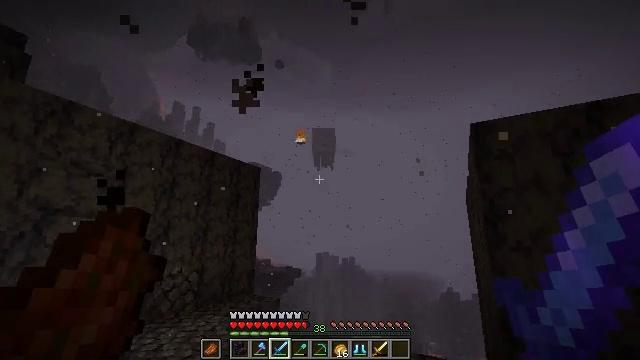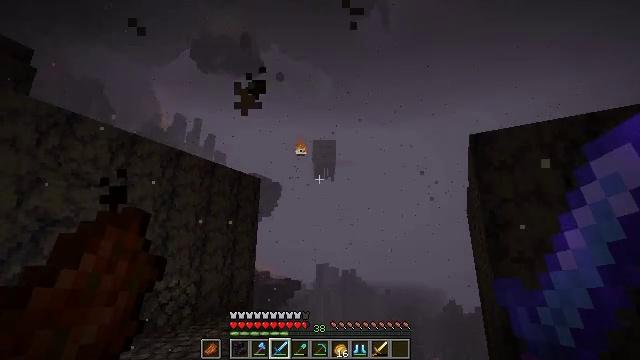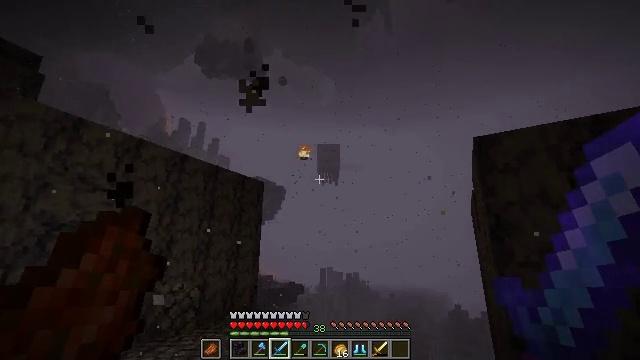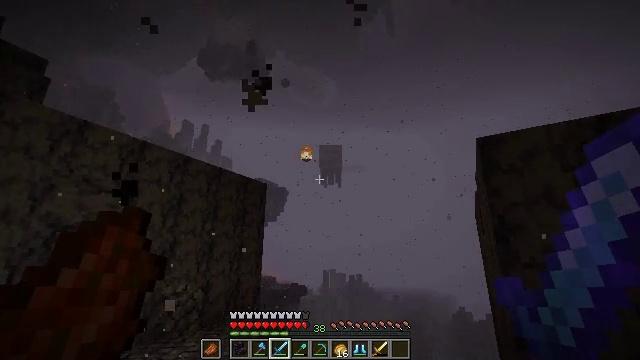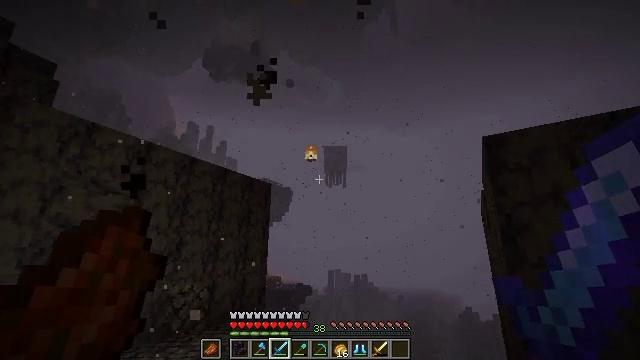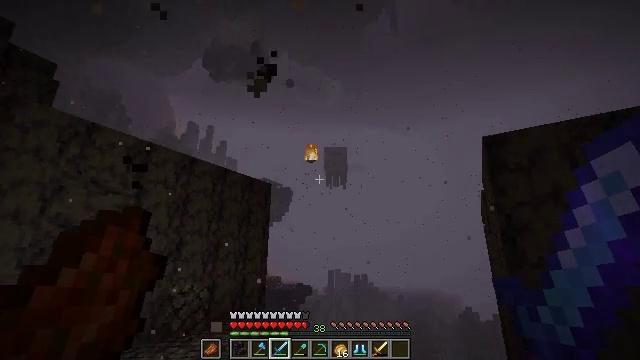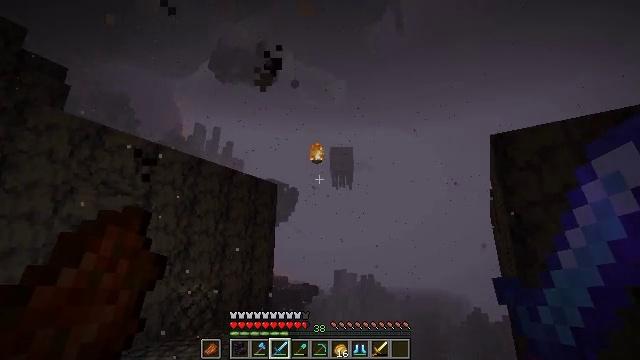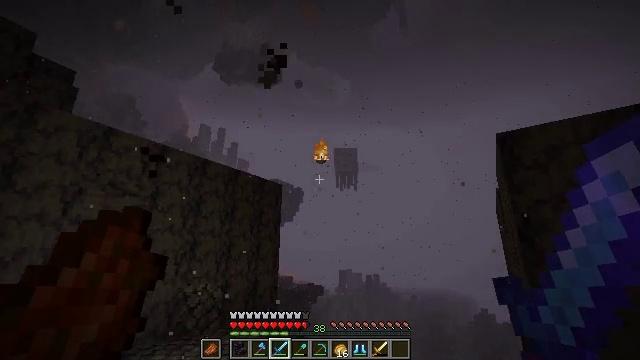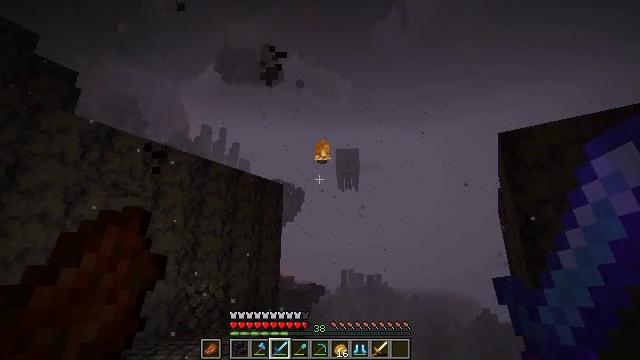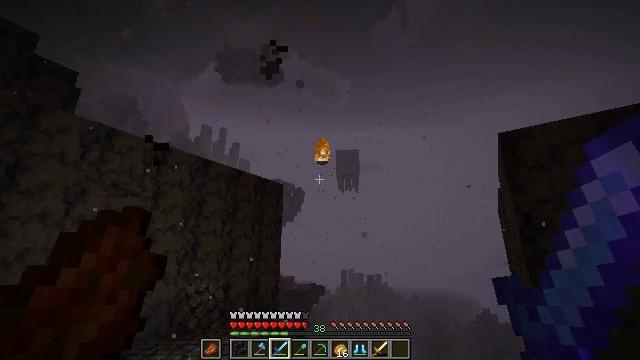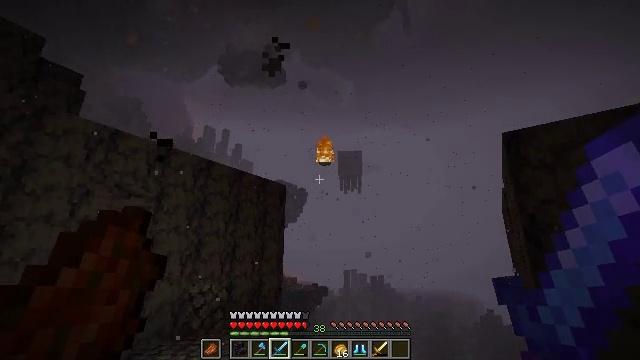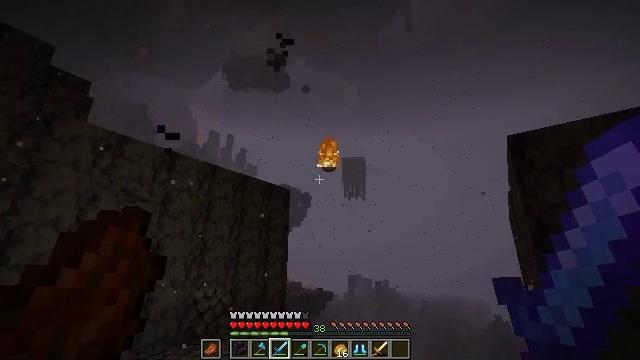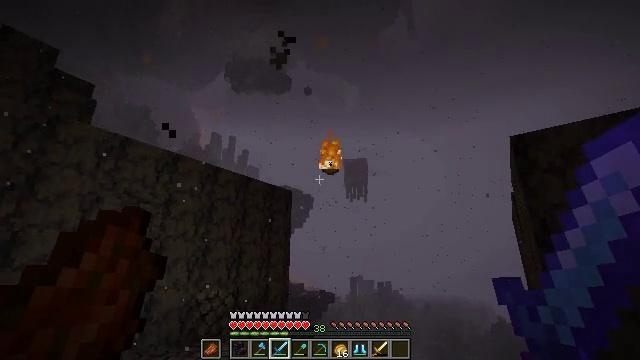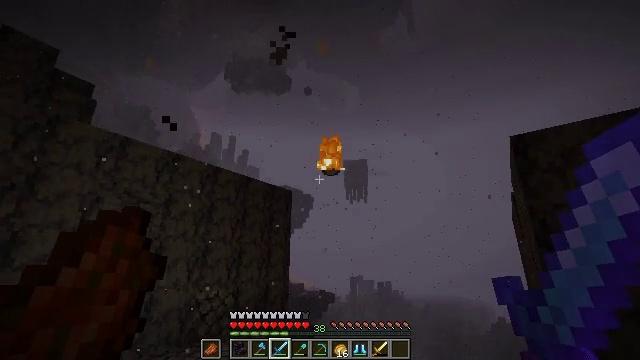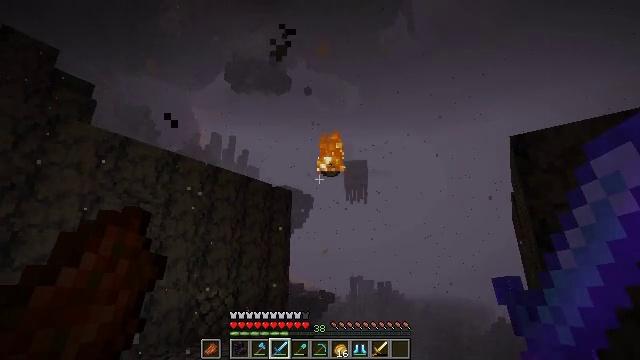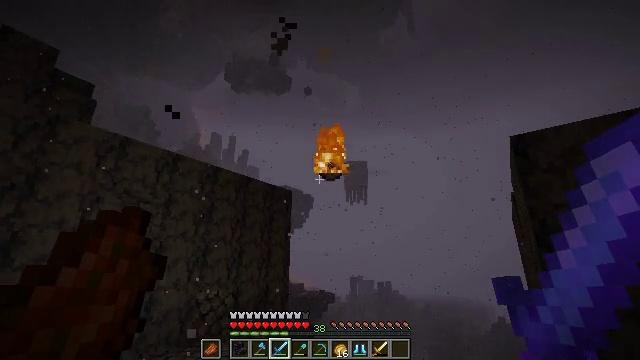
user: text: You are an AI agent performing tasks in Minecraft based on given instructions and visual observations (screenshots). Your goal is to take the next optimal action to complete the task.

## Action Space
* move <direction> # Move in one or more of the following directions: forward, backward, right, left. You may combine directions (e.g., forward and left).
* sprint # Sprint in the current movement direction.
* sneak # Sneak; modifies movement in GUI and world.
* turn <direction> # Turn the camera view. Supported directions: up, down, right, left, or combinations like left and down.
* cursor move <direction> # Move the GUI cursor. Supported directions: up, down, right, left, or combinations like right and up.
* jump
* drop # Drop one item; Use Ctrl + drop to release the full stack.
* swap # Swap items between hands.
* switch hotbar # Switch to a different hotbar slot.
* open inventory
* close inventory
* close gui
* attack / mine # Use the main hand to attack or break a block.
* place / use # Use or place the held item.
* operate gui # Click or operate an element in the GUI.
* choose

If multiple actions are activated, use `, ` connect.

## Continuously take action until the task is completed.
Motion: motion action
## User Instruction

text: Break the fire block.
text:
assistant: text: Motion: turn up
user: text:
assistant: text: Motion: no_op
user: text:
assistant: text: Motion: no_op
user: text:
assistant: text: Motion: turn left
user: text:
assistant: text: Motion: no_op
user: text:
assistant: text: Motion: turn left
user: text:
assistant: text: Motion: turn left
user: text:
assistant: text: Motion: no_op
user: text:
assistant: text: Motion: no_op
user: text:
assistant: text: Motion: no_op
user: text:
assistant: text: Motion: no_op
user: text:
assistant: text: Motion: no_op
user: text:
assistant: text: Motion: no_op
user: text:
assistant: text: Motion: no_op
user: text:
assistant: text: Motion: no_op
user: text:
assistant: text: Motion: no_op
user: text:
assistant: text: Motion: no_op
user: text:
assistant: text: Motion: no_op
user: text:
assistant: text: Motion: turn right and down
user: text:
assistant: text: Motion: move right, attack / mine
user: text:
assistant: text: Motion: move right, attack / mine
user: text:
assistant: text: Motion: move right, turn down, attack / mine
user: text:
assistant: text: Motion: move right, attack / mine
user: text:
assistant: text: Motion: move right, attack / mine
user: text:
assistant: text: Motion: move right, turn down
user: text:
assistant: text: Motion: move right
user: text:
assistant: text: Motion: move right
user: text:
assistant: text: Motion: move right
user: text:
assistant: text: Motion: move right
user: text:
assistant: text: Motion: move right